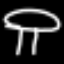
Label: mushroom